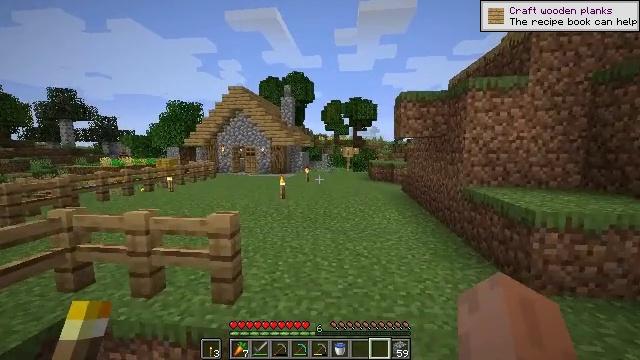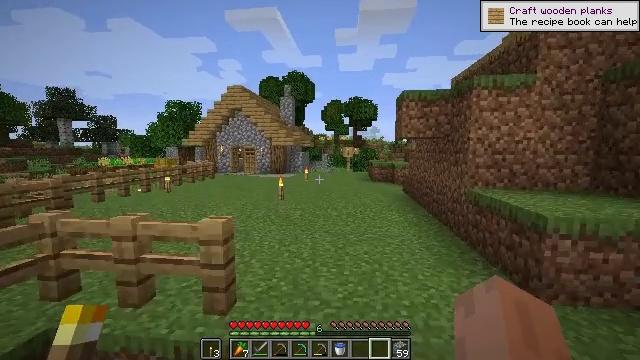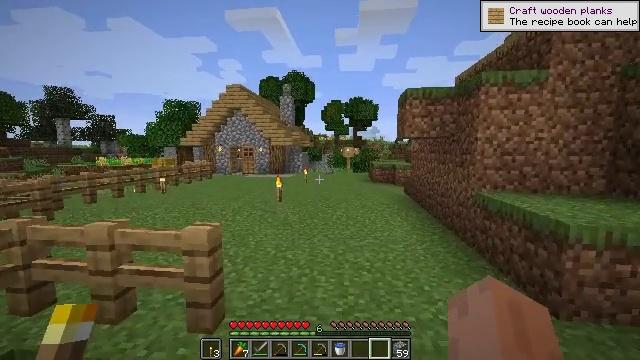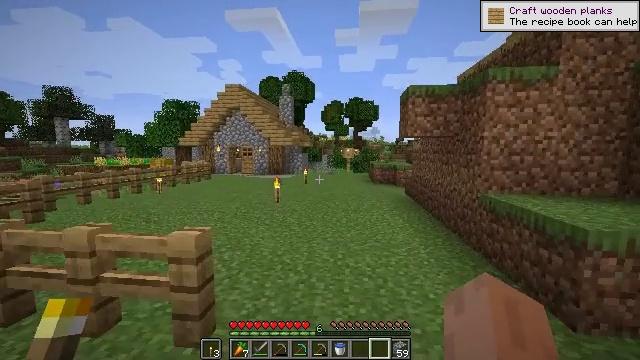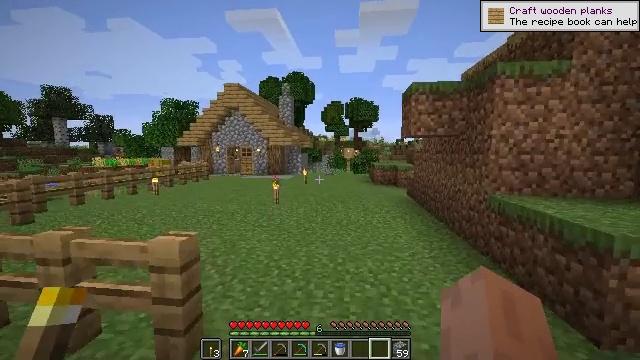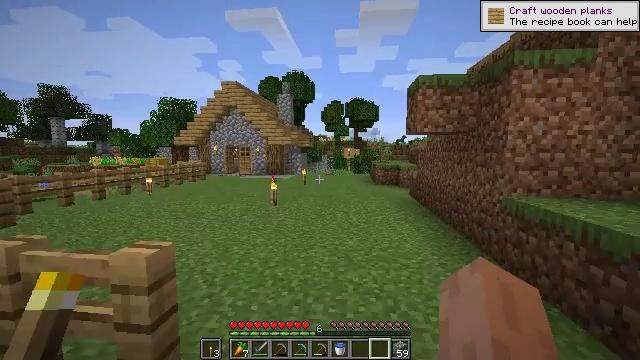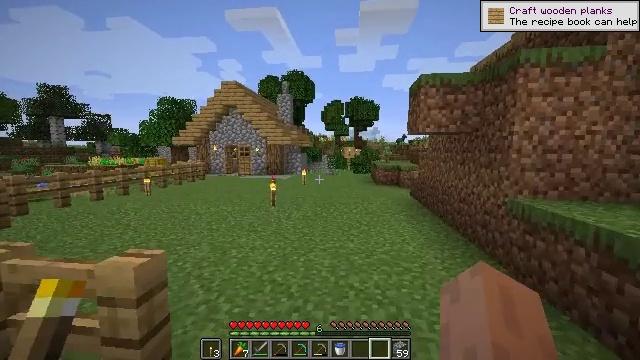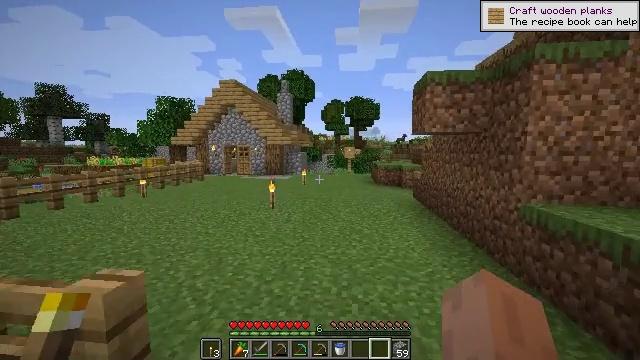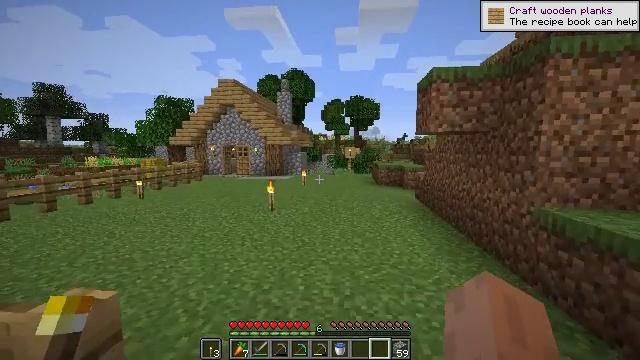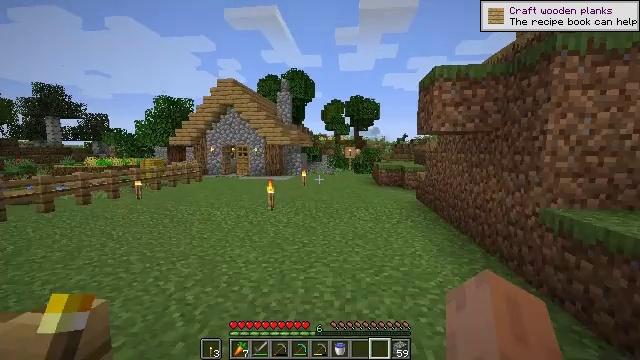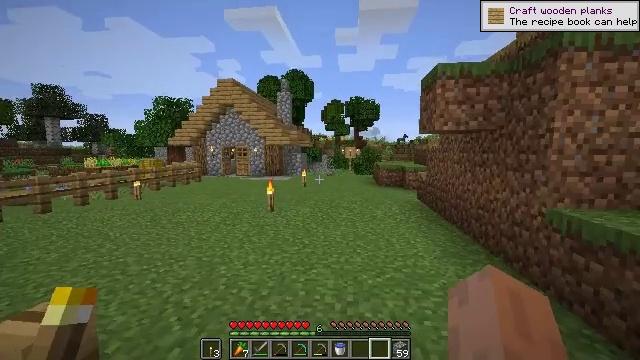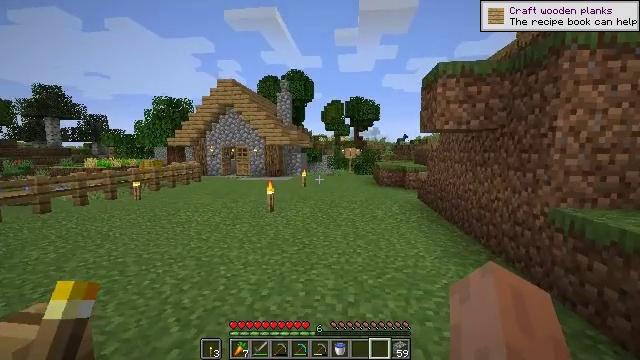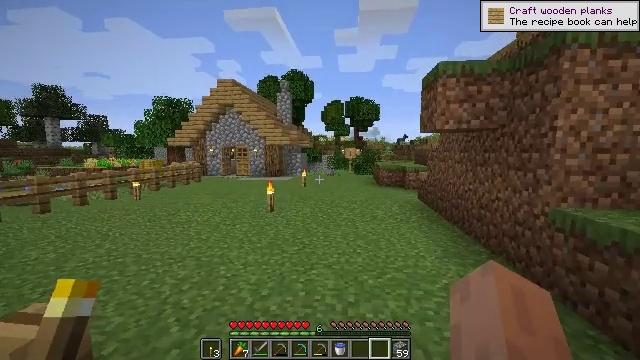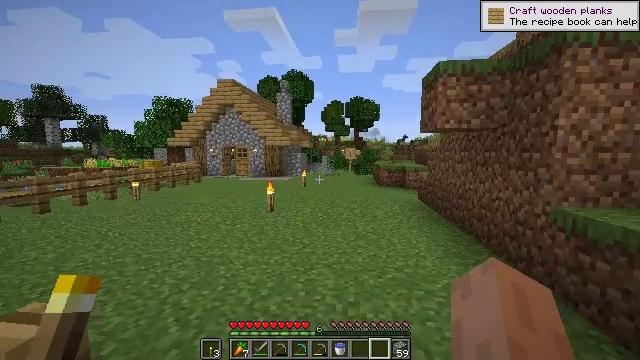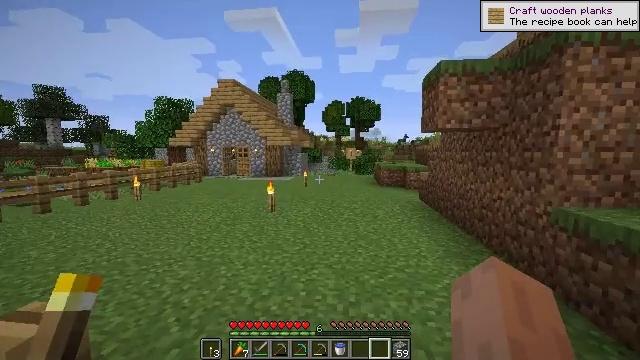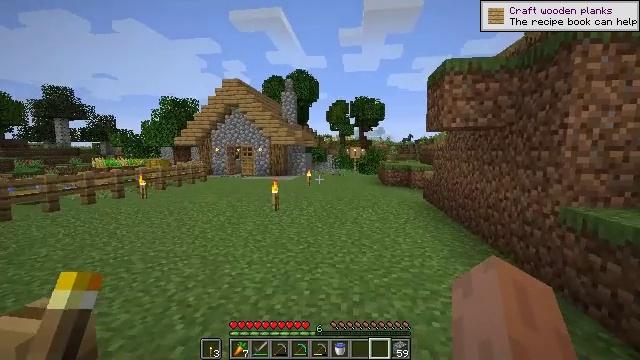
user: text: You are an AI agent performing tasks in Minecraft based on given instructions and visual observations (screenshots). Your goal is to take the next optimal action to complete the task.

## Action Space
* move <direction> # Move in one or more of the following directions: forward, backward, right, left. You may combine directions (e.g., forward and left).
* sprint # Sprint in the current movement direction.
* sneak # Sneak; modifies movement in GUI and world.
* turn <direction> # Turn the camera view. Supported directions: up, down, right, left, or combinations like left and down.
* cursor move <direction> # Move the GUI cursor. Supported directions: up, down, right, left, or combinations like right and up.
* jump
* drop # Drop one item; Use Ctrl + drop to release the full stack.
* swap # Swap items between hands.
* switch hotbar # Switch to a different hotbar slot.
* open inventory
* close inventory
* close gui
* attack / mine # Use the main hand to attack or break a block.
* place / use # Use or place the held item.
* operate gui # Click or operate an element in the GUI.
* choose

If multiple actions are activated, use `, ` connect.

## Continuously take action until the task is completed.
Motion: motion action
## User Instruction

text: Combine materials to craft a diamond sword.
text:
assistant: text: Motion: move forward
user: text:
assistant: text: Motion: move forward
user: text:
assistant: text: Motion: move forward
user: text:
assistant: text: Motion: move forward
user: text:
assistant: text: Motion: move forward
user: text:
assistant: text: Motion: move forward
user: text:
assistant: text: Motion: move forward
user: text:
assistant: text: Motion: no_op
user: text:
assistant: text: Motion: no_op
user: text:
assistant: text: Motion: no_op
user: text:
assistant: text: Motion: no_op
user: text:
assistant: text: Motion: no_op
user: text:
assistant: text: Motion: no_op
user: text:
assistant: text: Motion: no_op
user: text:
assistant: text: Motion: no_op
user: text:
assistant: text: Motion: turn left
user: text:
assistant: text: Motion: turn left
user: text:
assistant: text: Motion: turn left
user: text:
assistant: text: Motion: turn left and down
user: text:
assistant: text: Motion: move forward, turn left
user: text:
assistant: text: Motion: move forward, turn left
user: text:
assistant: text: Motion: move forward, turn left
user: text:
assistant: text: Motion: turn left
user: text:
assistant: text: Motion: turn left and up
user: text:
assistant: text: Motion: turn left
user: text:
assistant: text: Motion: turn left
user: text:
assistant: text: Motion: turn left
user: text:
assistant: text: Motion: turn left
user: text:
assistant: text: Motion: turn left
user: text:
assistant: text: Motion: turn left